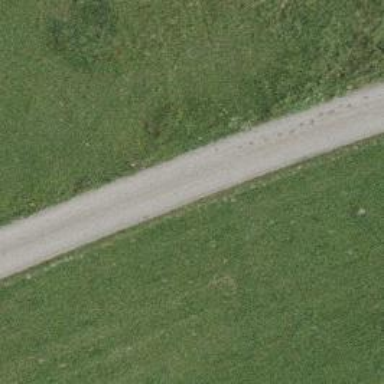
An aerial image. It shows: Unclassified road with asphalt surface.